Question:
I have column named Profit/Loss(USD) , this column contains numbers which are defined by a set of calculations and the variable for this column. The problem is that some values come out like 7.0E-6 . How do i adjust all to 2 decimal places? all answers appreciated!
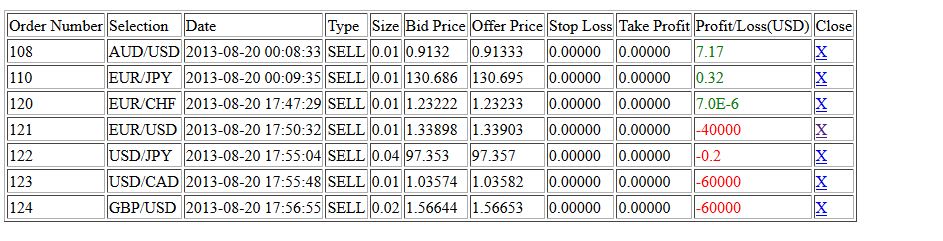
Answer: Use the in built function <URL> like so:
'''
number_format($number, 2);
'''
If you don't want to add thousand seperators, you can simply skip it:
'''
number_format($number, 2, '.', '');
// ^ No thousand seperator
'''